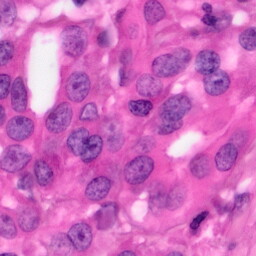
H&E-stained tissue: Pancreatic